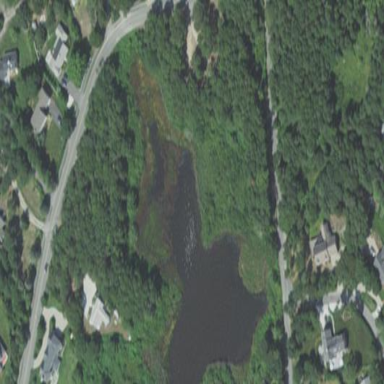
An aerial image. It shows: Marsh wetland.